Question: > Hello and good luck to everyone.I am using Dialog in my application to show success when user orders
successfully.But I have encountered the error as shown. Dialog displaying
incorrectly with my custom in file.xml. Specifically in the xml I have
let the android property layout: 'layout_width = "match_parent"' but
when displaying text is not enough to try to show)Who has a solution to help me? Sincerely thank.

'''
<?xml version="1.0" encoding="utf-8"?>
<RelativeLayout xmlns:android="http://schemas.android.com/apk/res/android"
android:layout_width="match_parent"
android:layout_height="wrap_content"
android:orientation="vertical">
<ImageView
android:id="@+id/img"
android:layout_width="100dp"
android:layout_height="100dp"
android:layout_centerHorizontal="true"
android:layout_margin="32dp"
android:src="@drawable/ic_done_all_black_24dp" />
<TextView
android:id="@+id/OrderSuccessfully"
android:layout_width="wrap_content"
android:layout_height="wrap_content"
android:layout_below="@+id/img"
android:layout_centerHorizontal="true"
android:layout_centerVertical="true"
android:text="@string/order_successfully_placed"
android:textAllCaps="true"
android:textColor="@android:color/black"
android:textSize="20sp"
android:textStyle="bold" />
<TextView
android:id="@+id/thank"
android:layout_width="wrap_content"
android:layout_height="wrap_content"
android:layout_below="@+id/OrderSuccessfully"
android:layout_centerHorizontal="true"
android:layout_centerVertical="true"
android:layout_margin="8dp"
android:text="@string/thank_you"
android:textAllCaps="true"
android:textColor="@android:color/black"
android:textSize="20sp"
android:textStyle="bold" />
<Button
android:id="@+id/btnOrderSuccessfully"
android:layout_width="150dp"
android:layout_height="wrap_content"
android:layout_below="@+id/thank"
android:layout_centerHorizontal="true"
android:layout_centerVertical="true"
android:layout_marginBottom="32dp"
android:text="@string/ok"
android:textColor="@android:color/white"
android:textStyle="bold"
android:theme="@style/AppTheme.ButtonSignIn" />
</RelativeLayout>
'''
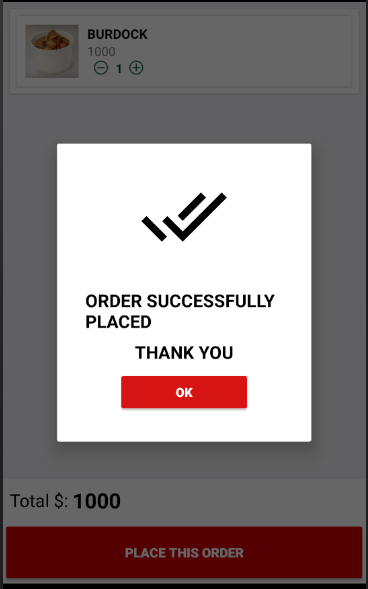
Answer: Set 'LayoutParams' to 'MATCH_PARENT' of your Dialog.
'''
Window window = dialog.getWindow();
window.setLayout(ViewGroup.LayoutParams.MATCH_PARENT, ViewGroup.LayoutParams.WRAP_CONTENT);
'''
You can also use a custom 'style' to customize your 'dialog' property
'''
<style name="CustomDialog" parent="Theme.AppCompat.Dialog">
<item name="android:windowMinWidthMajor">90%</item>
<item name="android:windowMinWidthMinor">90%</item>
</style>
'''